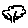
Label: tree